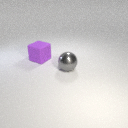
large gray metal sphere to the right of large purple rubber cube